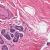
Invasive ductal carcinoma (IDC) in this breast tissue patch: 0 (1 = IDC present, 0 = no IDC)